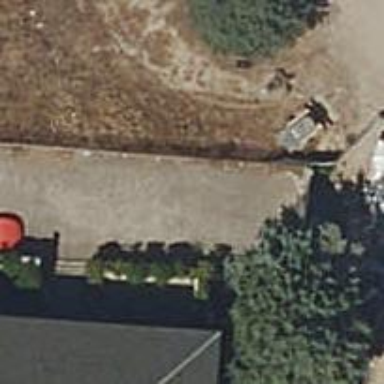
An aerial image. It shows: Gate.